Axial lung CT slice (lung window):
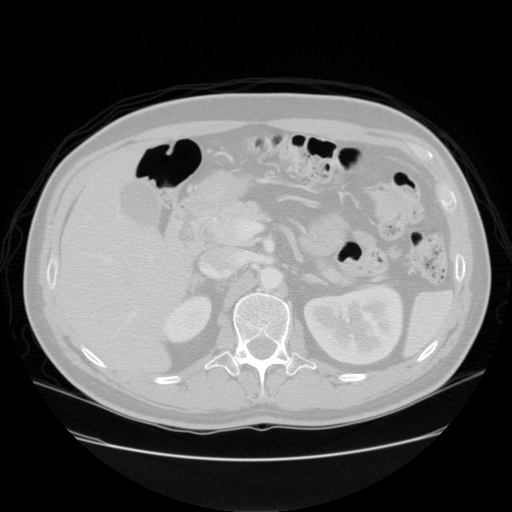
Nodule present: no